Interaction volume radius: 5 \u00c5
Interaction volume height: 20 \u00c5
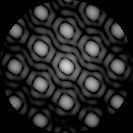
Disorder parameter: 0.04163